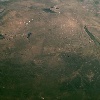
Label: land